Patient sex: M
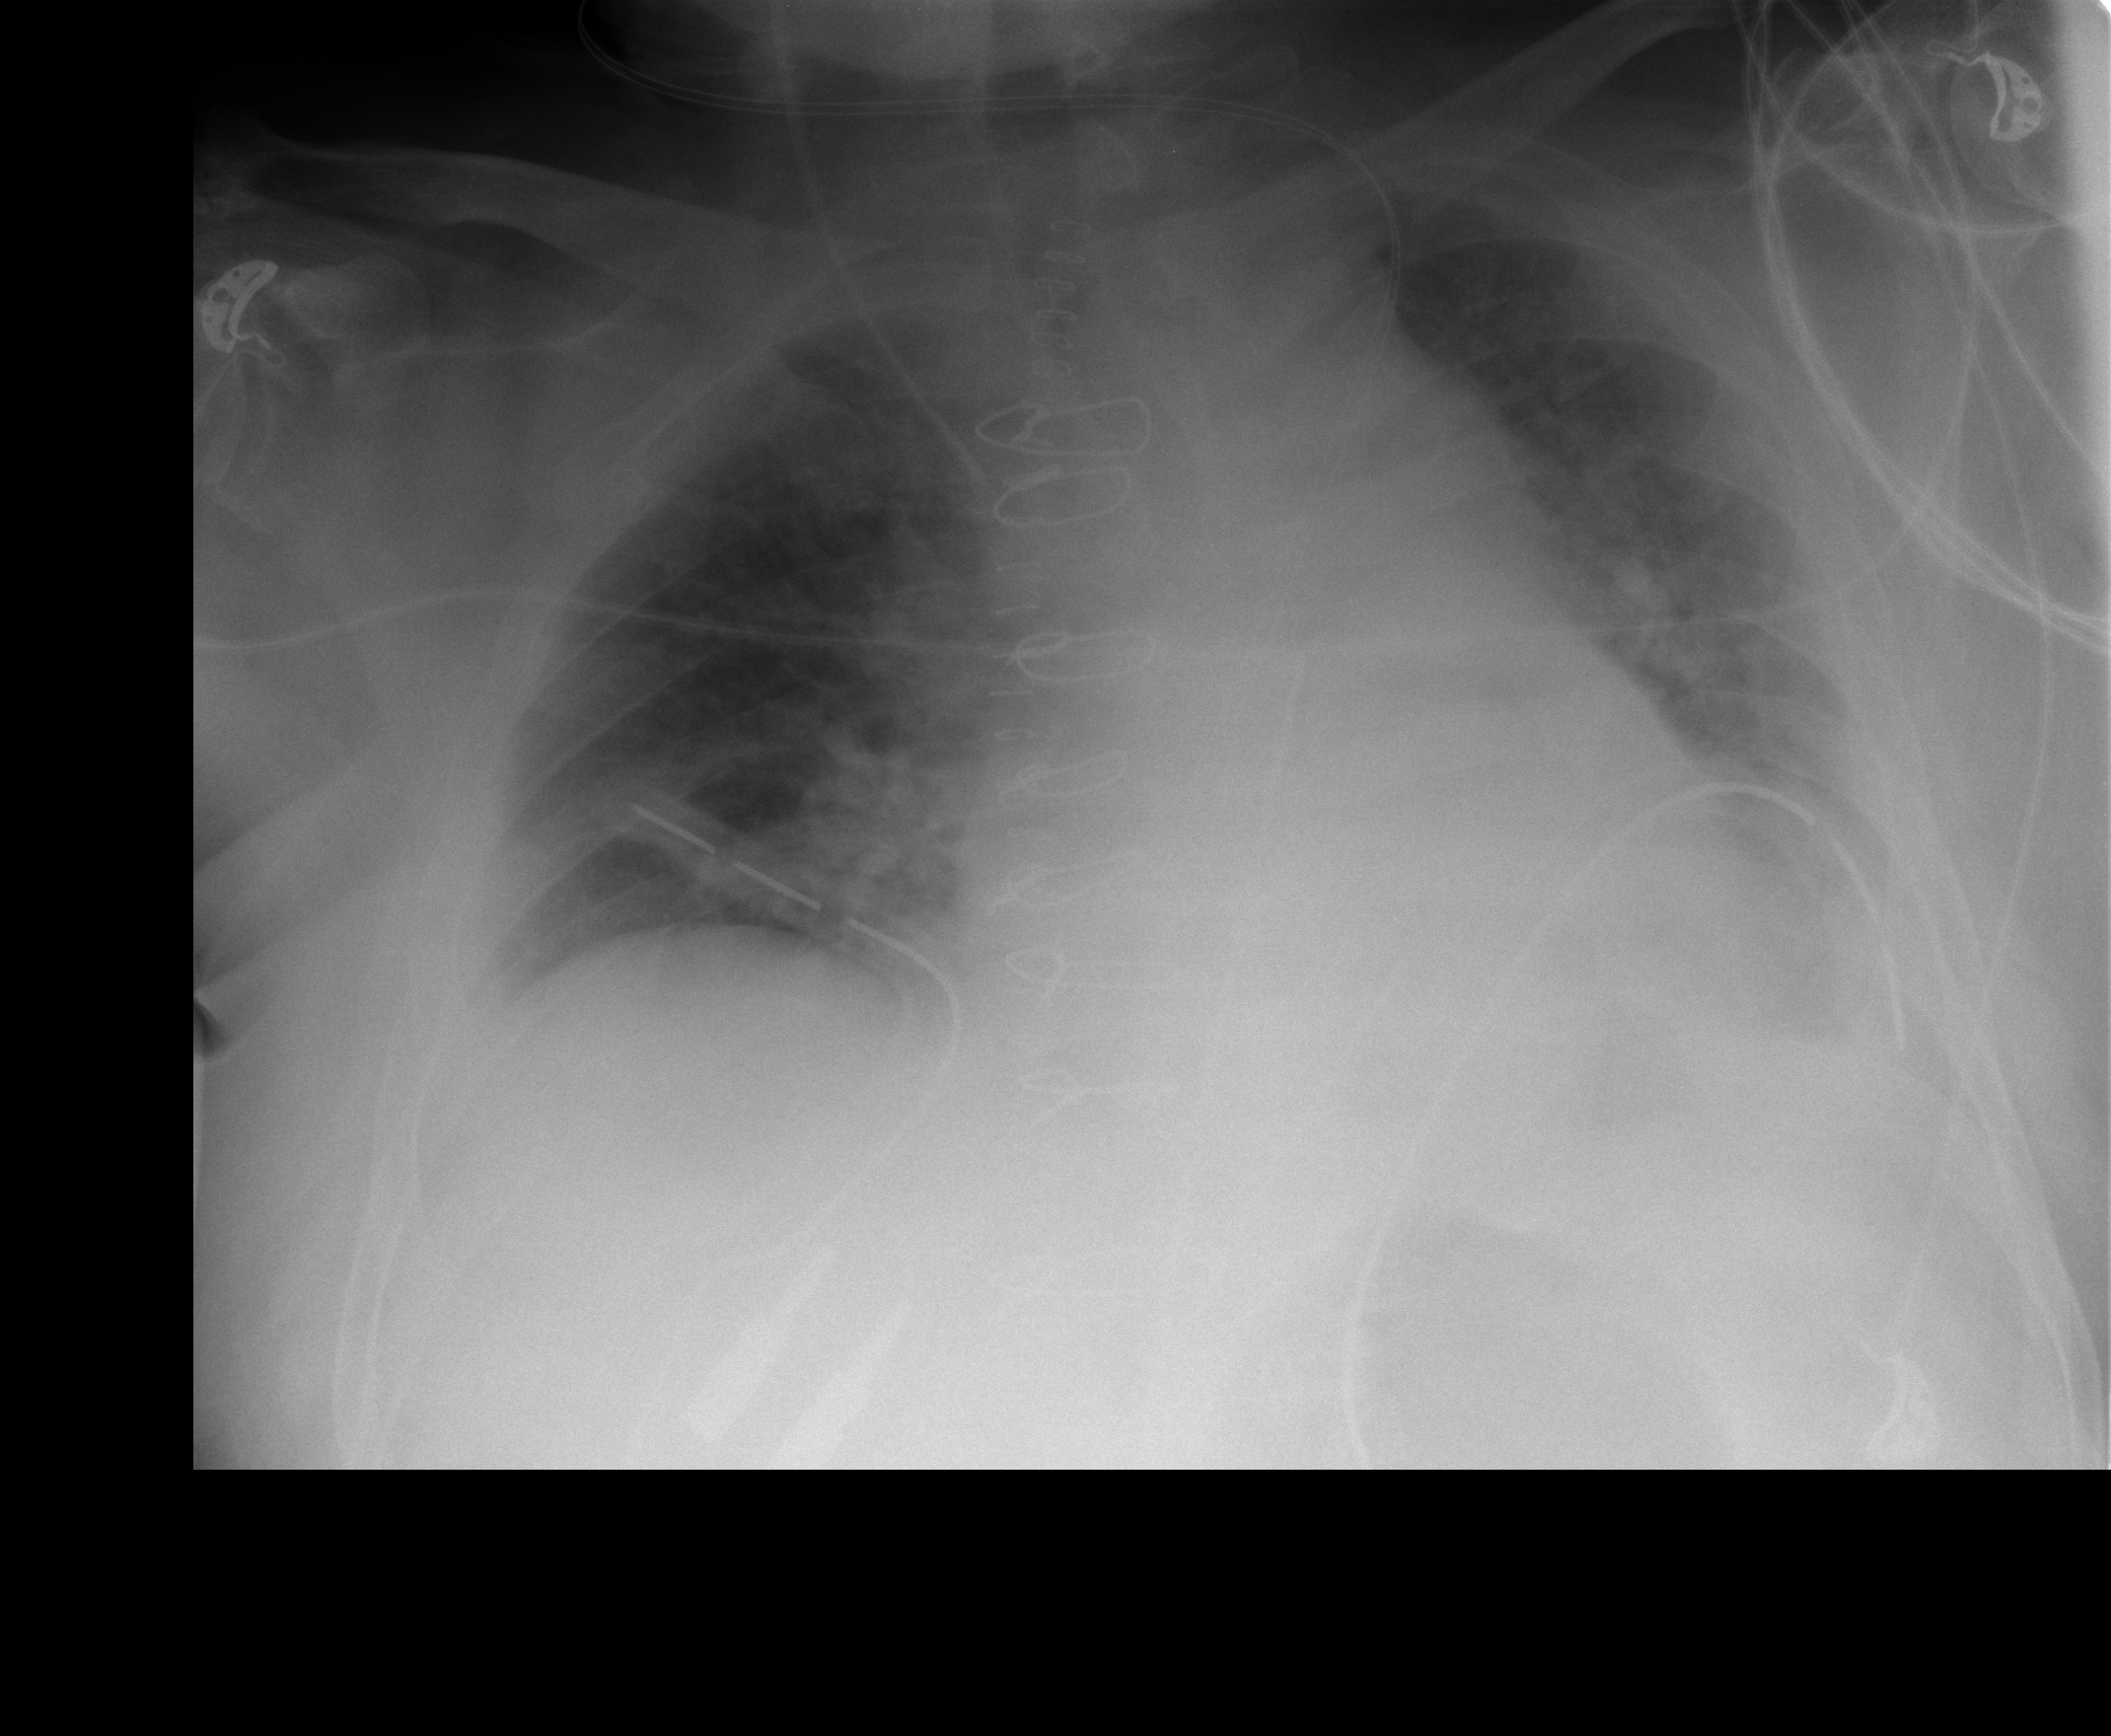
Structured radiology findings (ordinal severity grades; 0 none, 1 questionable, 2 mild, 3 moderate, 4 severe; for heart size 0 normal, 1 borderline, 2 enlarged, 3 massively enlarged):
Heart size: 1
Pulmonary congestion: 3
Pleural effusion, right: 1
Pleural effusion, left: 2
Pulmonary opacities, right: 0
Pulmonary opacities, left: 2
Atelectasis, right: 1
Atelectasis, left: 2